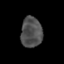
Tissue: skin
Cell type: T cells
Senescence score: 0.2505
Nuclear area (px): 631
Mean DAPI intensity: 79.448